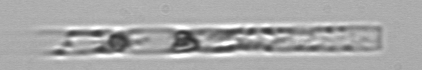
Label: Dactyliosolen_blavyanus